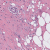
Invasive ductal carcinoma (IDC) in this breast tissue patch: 0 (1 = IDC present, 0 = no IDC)